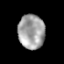
Tissue: prostate
Cell type: T cells
Senescence score: 0.3298
Nuclear area (px): 887
Mean DAPI intensity: 162.772